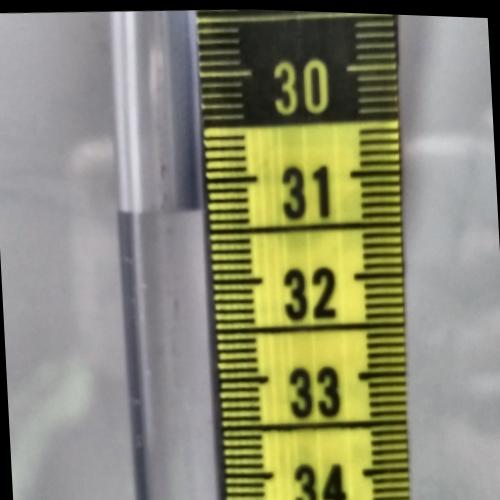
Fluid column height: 31.3 cm